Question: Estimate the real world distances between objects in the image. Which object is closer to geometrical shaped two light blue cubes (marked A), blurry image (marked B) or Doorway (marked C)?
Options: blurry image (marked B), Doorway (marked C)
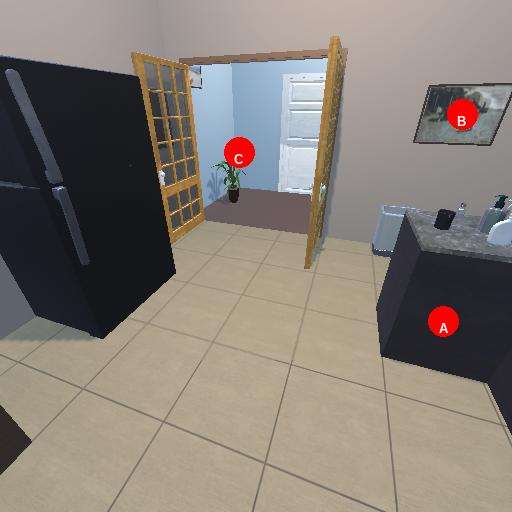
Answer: blurry image (marked B)